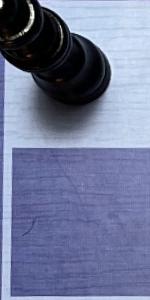
Label: Empty